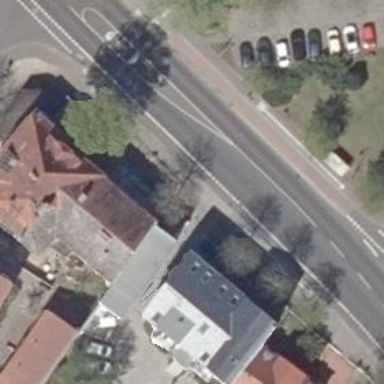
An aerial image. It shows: Primary road with asphalt surface. There are sidewalks on both sides and cycle track on the left.